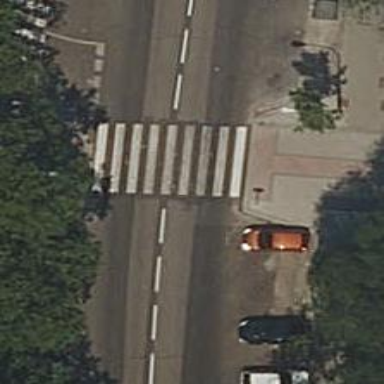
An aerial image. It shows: Zebra crossing on the road.